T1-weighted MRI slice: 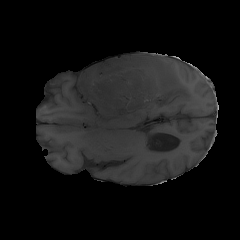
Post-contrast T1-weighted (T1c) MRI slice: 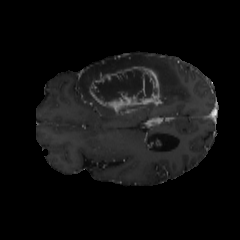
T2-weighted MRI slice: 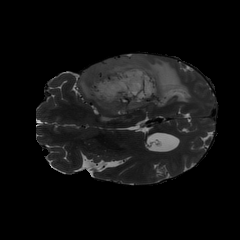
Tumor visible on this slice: yes